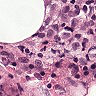
Metastatic tissue present: yes